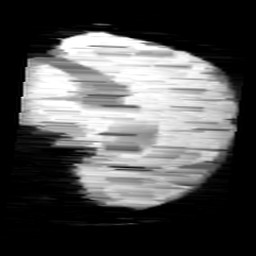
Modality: minIP
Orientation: sagittal
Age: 10
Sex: male
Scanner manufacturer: siemens
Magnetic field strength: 3 T
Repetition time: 0.027 s
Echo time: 0.02 s